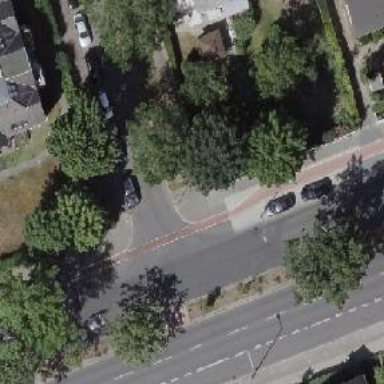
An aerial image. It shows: Road with "give way" sign.